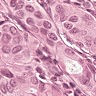
Metastatic tissue present: yes